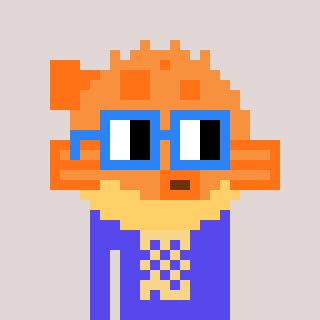
a pixel art character with square blue glasses, a pufferfish-shaped head and a computerblue-colored body on a warm background